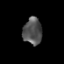
Tissue: prostate
Cell type: Endothelial cells
Senescence score: 0.6897
Nuclear area (px): 497
Mean DAPI intensity: 83.276